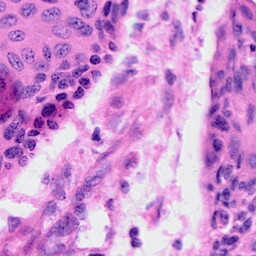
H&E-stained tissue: Cervix